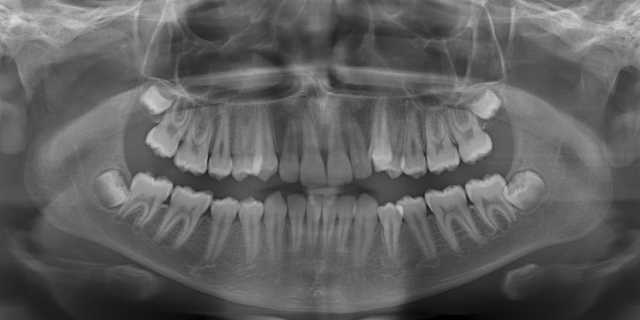
adult